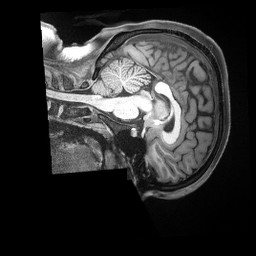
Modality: T1w
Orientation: sagittal
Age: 19
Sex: female
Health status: ill
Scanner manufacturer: siemens
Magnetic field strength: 3 T
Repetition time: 2.5 s
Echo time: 0.00181 s